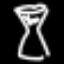
Label: hourglass